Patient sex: M
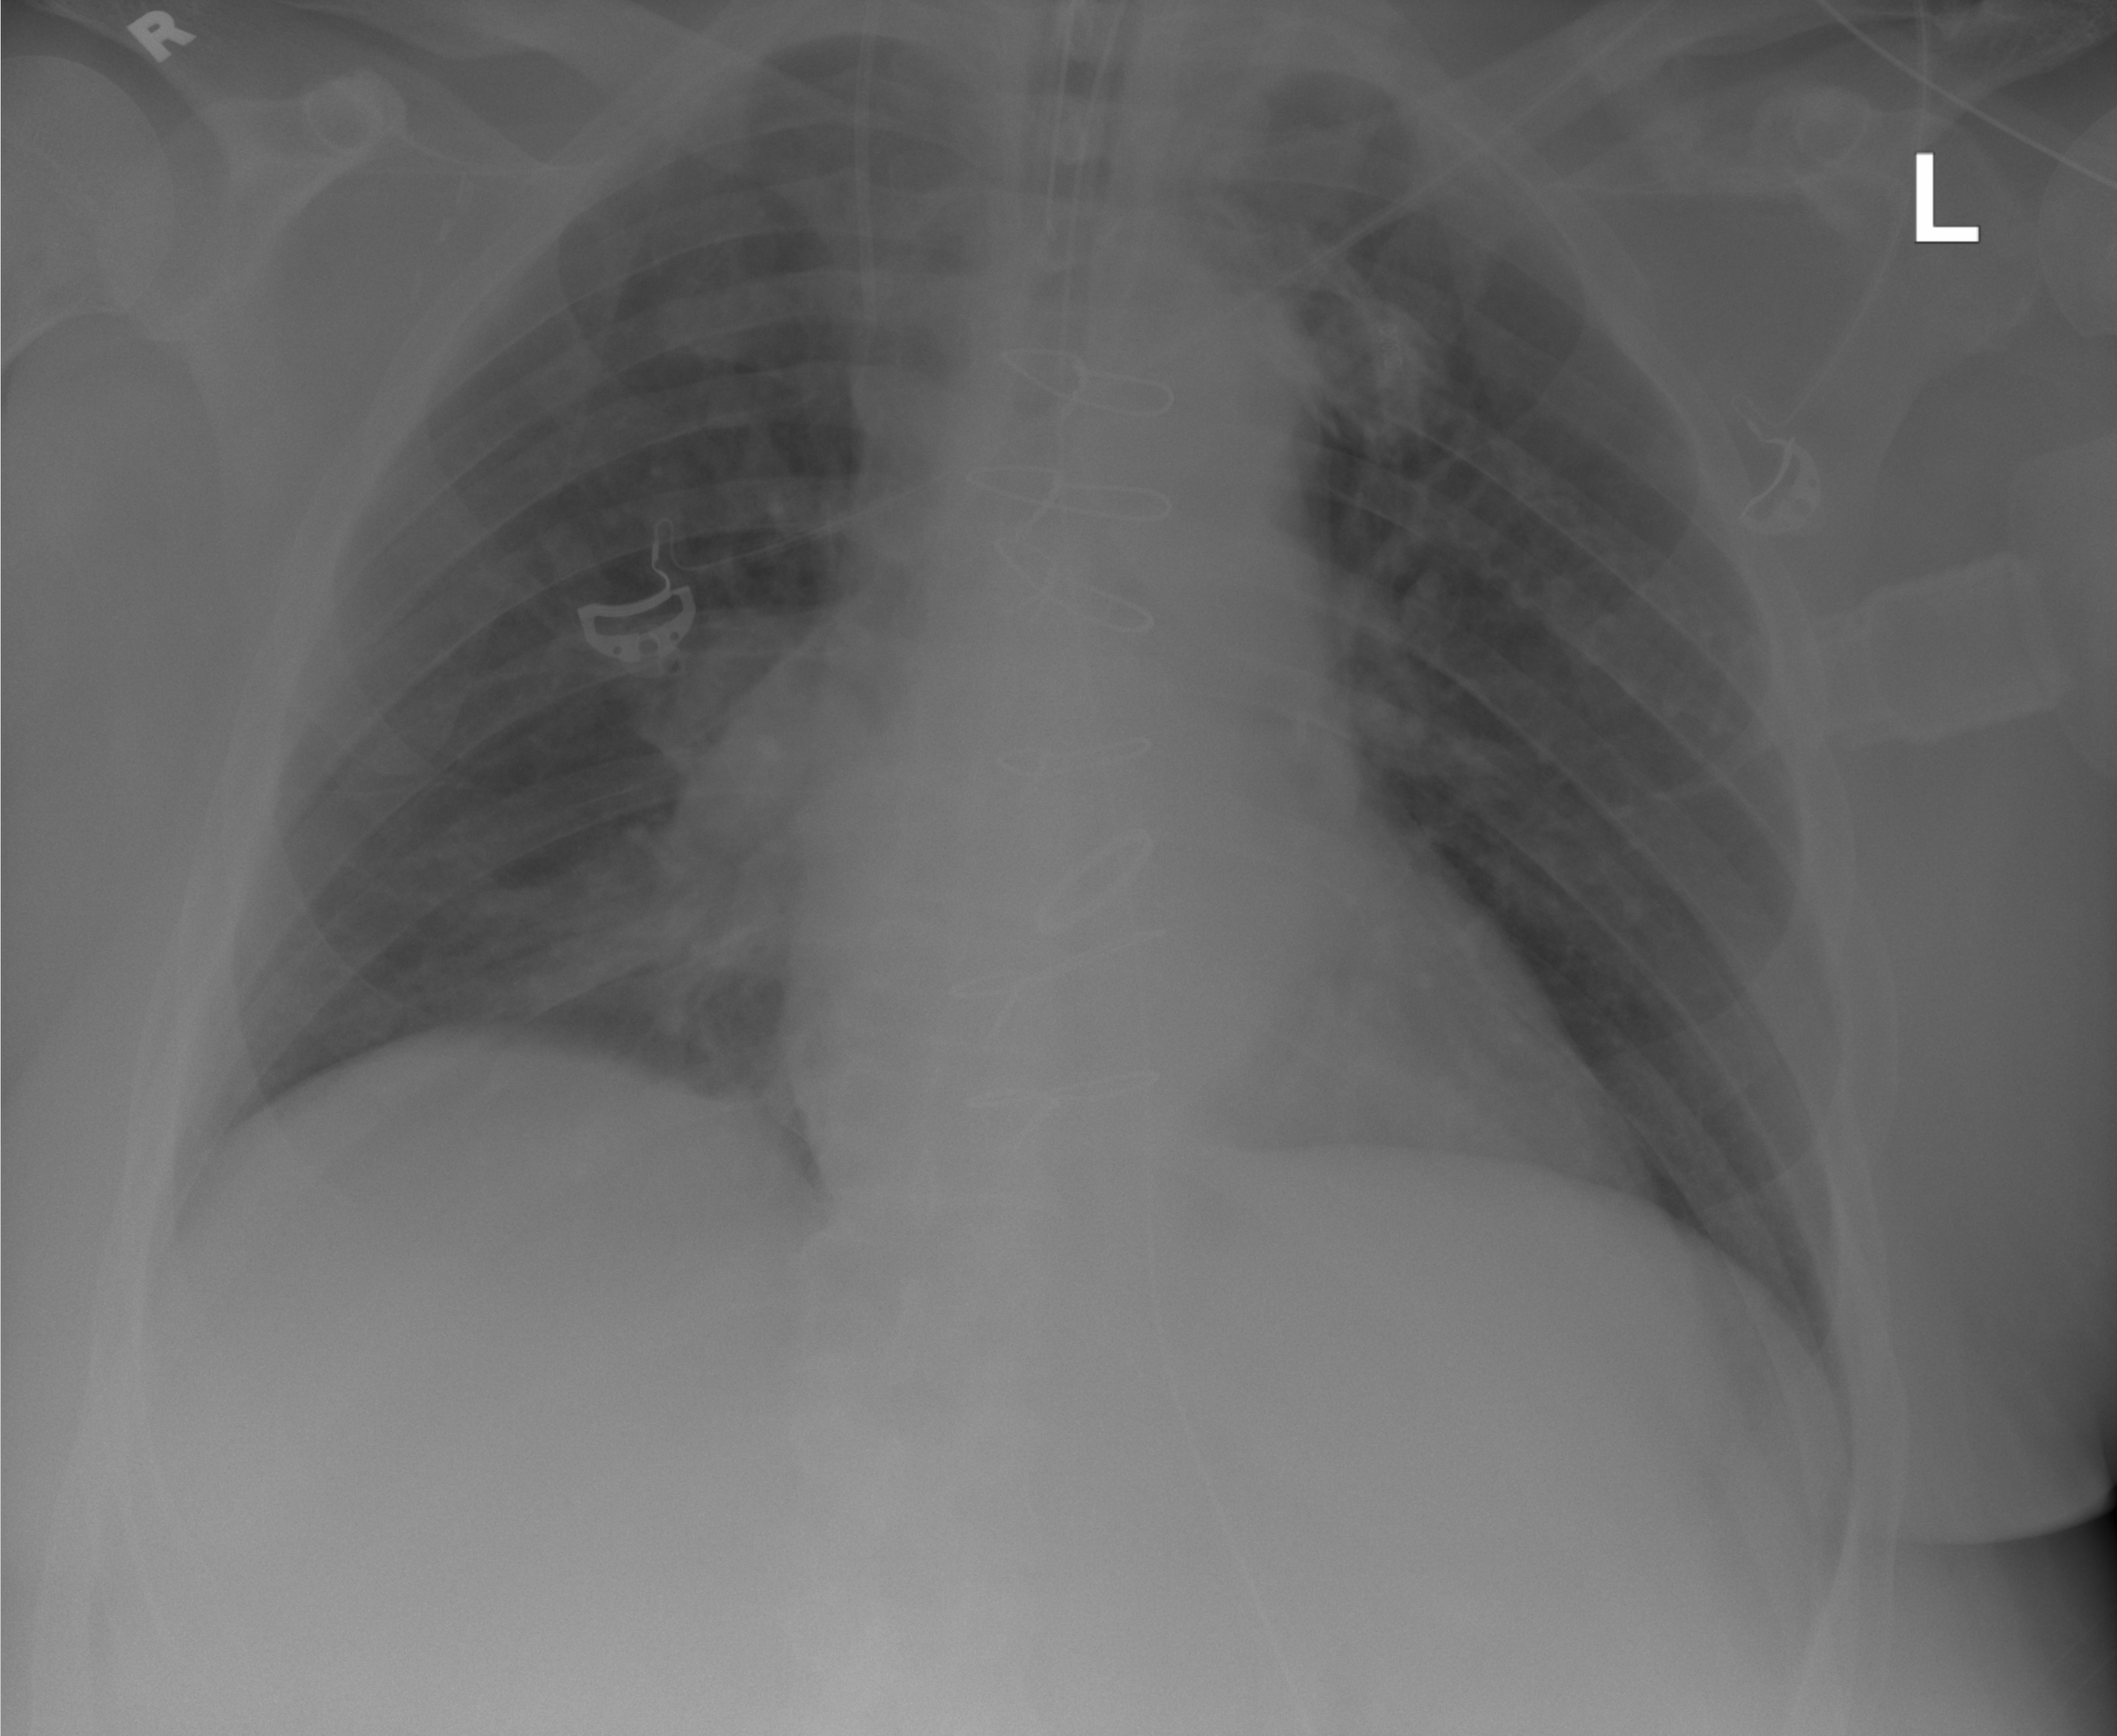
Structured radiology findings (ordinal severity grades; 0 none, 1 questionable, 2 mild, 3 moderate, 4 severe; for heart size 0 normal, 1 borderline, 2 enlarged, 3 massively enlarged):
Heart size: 0
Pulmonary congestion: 0
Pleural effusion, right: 0
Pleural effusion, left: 0
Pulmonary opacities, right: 1
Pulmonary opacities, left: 0
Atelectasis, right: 0
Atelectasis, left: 0